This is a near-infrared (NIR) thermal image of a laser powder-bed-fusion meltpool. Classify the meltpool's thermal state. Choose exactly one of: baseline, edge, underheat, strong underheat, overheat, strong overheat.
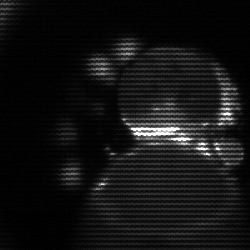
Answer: edge